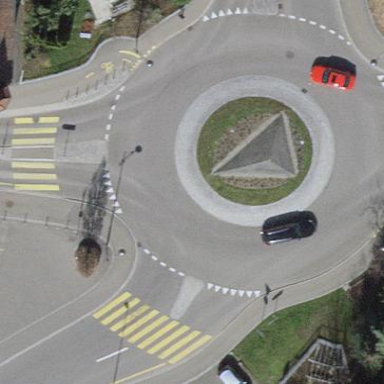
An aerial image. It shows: Tertiary road made of asphalt leading to roundabout junction.